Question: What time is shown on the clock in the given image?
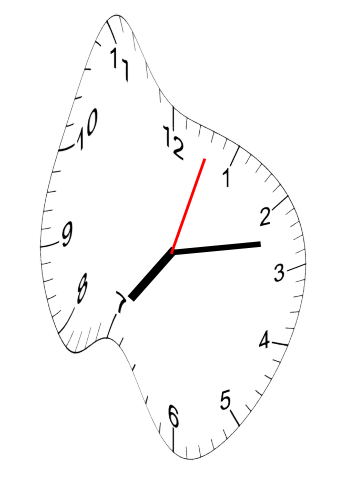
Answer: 07:13:03